Question: I have Timeout screen. if UIAlertView is displaying on screen and application is ideal for some time then lock screen appears, so issue is that lock screen is going below the alert view

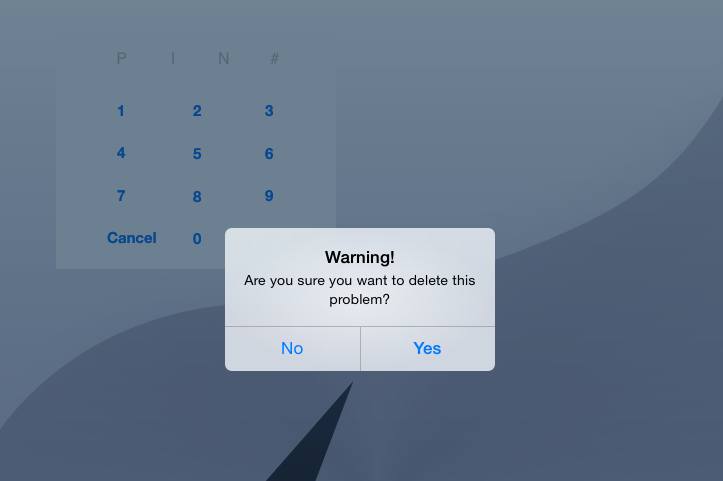
Answer: Resolved by changing window level property
window.windowLevel = UIWindowLevelAlert + 1;